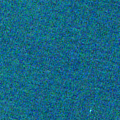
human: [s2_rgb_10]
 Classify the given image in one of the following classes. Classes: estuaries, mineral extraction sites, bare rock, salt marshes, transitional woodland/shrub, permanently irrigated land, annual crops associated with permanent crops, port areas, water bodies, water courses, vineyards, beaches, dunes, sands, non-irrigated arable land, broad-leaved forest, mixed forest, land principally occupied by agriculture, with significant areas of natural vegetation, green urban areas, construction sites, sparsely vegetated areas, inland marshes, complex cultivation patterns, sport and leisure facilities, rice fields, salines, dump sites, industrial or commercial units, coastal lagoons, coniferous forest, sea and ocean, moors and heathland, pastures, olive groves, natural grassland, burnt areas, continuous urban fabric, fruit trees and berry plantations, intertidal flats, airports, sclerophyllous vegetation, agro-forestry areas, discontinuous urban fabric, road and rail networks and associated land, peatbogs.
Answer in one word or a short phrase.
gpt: sea and ocean